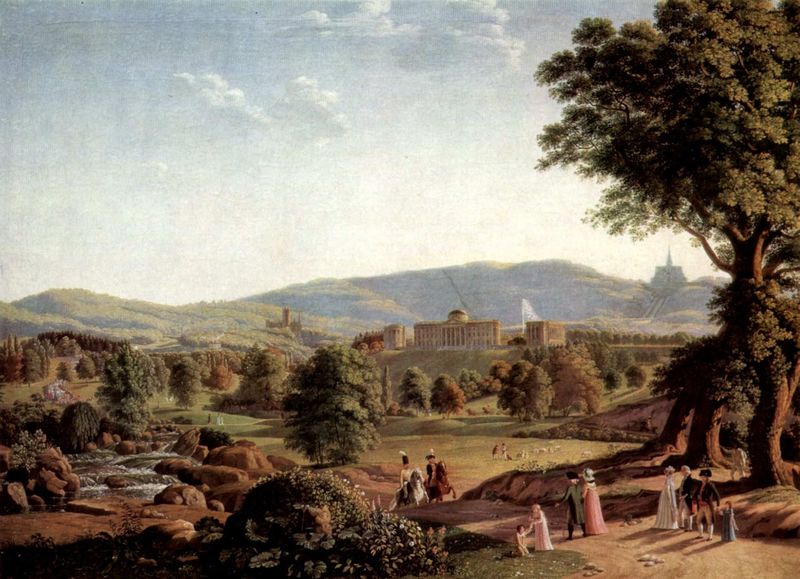
Titel: Kassel, Schloss Wilhelmshöhe mit Habichtswald
Künstler: Johann Erdmann Hummel
Standort: Kassel
Institution: Staatliche Museen, Schloss Wilhelmshöhe
Schlagwörter: baum, blau, felsen, gemälde, himmel, laub, mann, schatten, wasser, wolken, bäume, fluss, frauen, grün, landschaft, menschen, see, stadt, blumen, braun, frau, hut, hüte, kleid, kleider, licht, männer, strasse, säulen, gebäude, haus, park, rasen, schloss, weg, wiese, leute, malerei, architektur, stein, steine, öl, bach, ferne, horizont, häuser, hügel, natur, busch, büsche, gewässer, kirche, realismus, familie, kind, klassizismus, mutter, paar, personen, england, rosa, wald, wasserfall, brunnen, kinder, pferd, pferde, reiter, turm, garten, reiten, ritt, gischt, sommer, wellen, italien, süden, unterhaltung, fahne, nachmittag, berge, fels, gebirge, landschaftsmalerei, idylle, kuppel, romantik, ölgemälde, soldaten, spielen, ölfarbe, tor, rousseau, spiel, antike, burg, türme, palast, spaziergang, wandern, festung, wälder, uniform, schimmel, sonntag, anwesen, hügelig, portikus, frei, fontaine, fontäne, porticus, sfumato, tempel, spaziergänger, pyramide, sträcuher, schafe, familien, wildbach, lange kleider, gesamtansicht, paare, kien, wall, schlossanlage, kassel, quelle, ideale landschaft, pumpe, hessen, wilhelmshöhe, schloss kirche